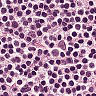
Metastatic tissue present: no